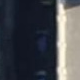
Vehicle type: Car